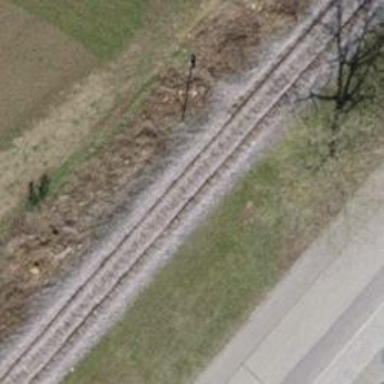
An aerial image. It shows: Railway track.